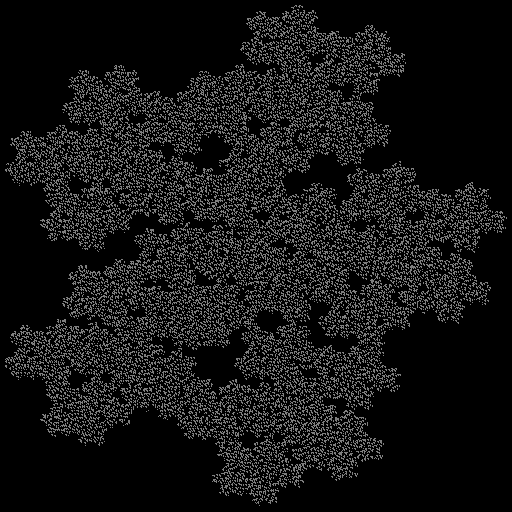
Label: mcWorter_pedigree